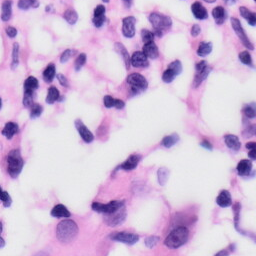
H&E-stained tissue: Skin